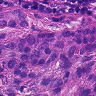
Metastatic tissue present: yes